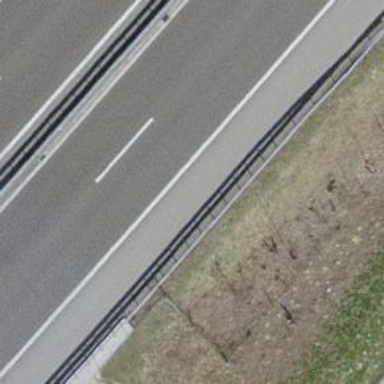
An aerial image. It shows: Asphalt motorway.